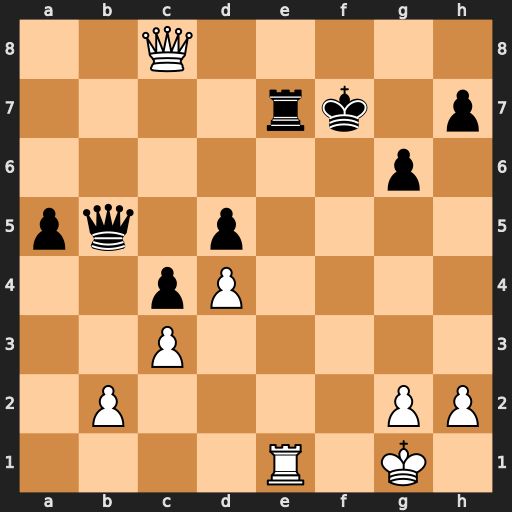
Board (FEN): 2Q5/4rk1p/6p1/pq1p4/2pP4/2P5/1P4PP/4R1K1
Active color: w
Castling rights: -
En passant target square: -
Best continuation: Rf1+ Kg7 Qf8#